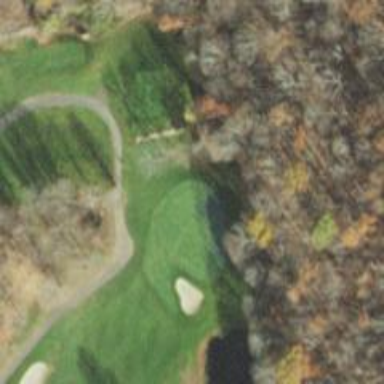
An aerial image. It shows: Golf hole.